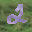
Label: 2